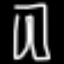
Label: pants